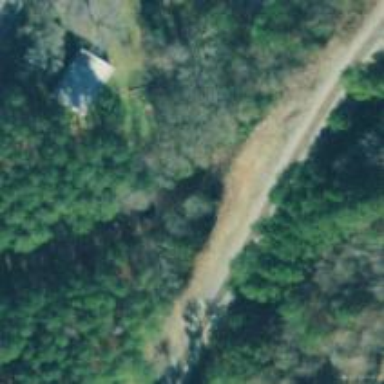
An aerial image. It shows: Abandoned railway spur.